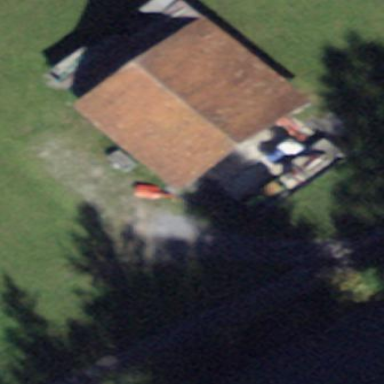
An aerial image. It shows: Rural barn.